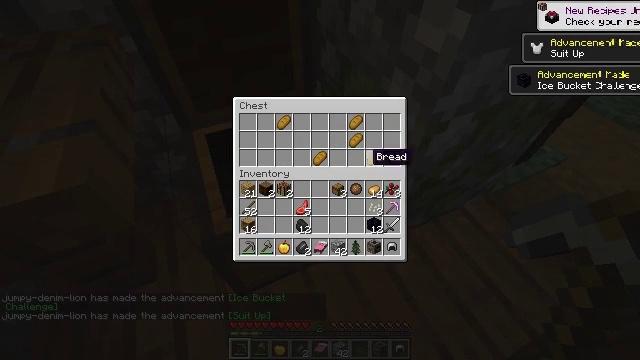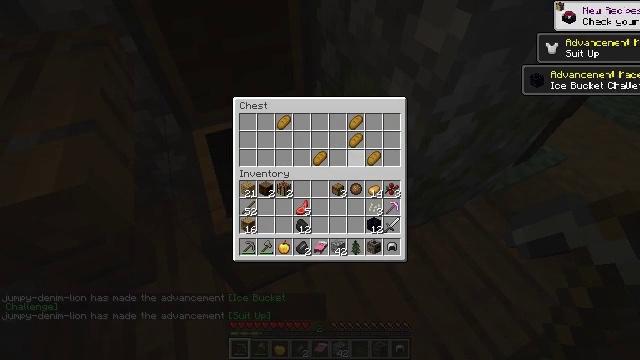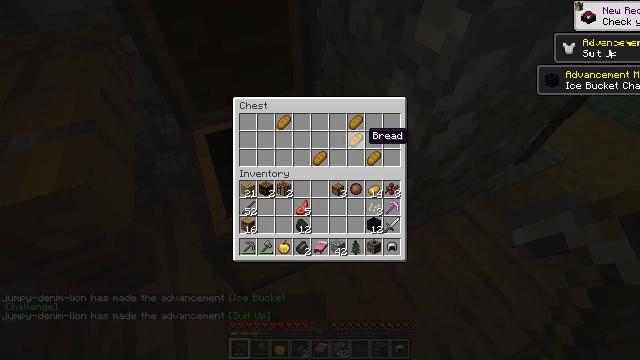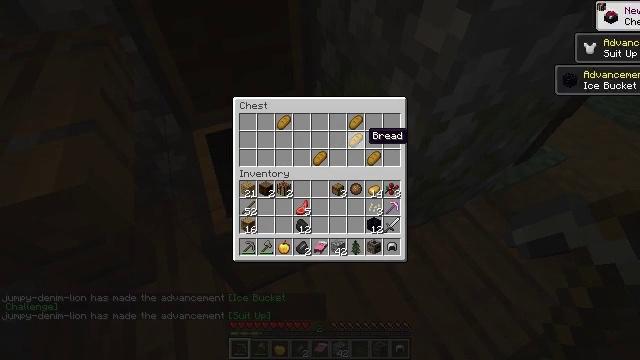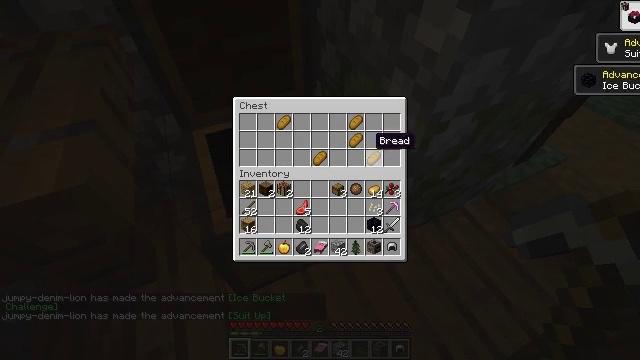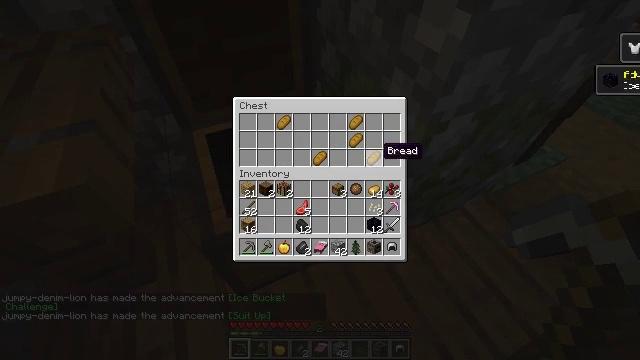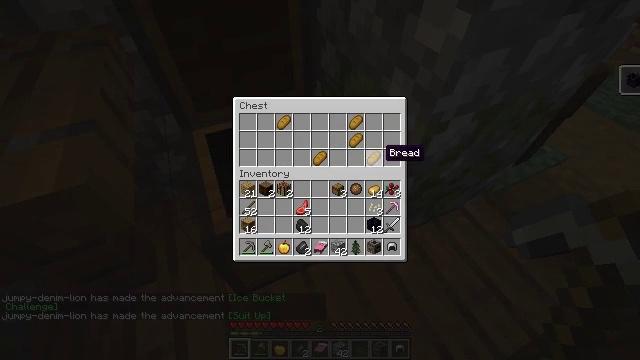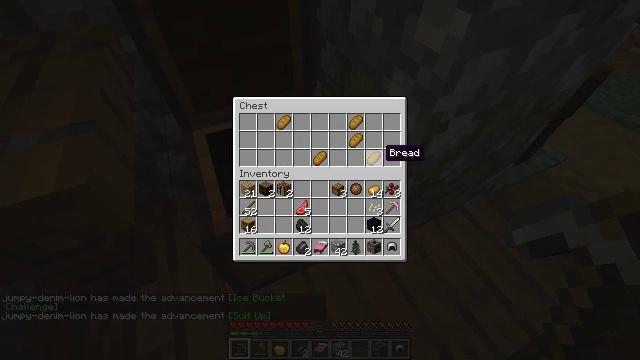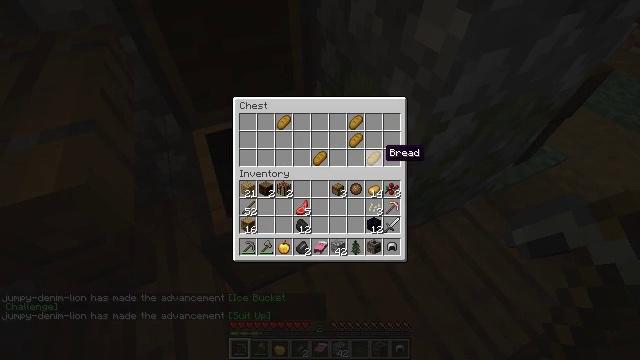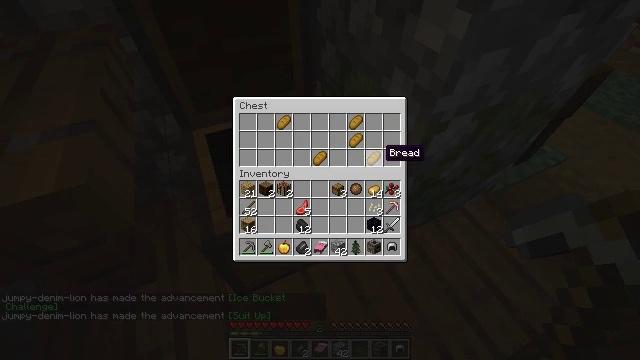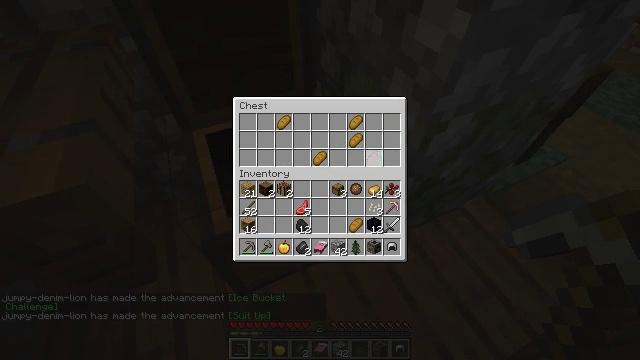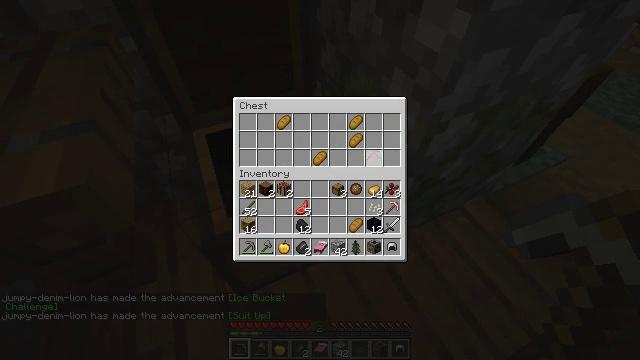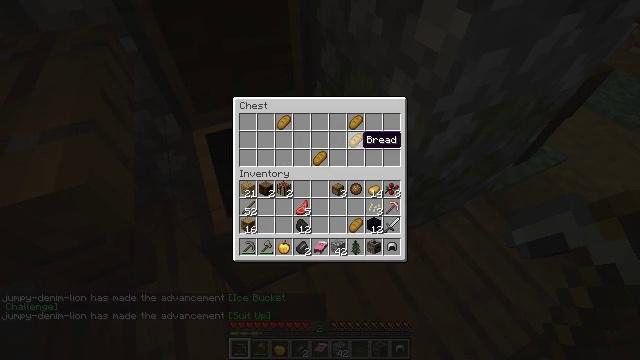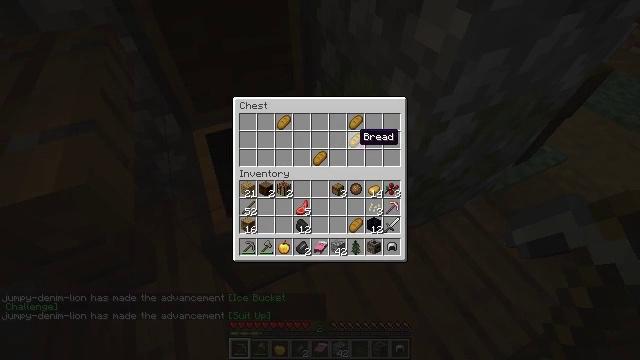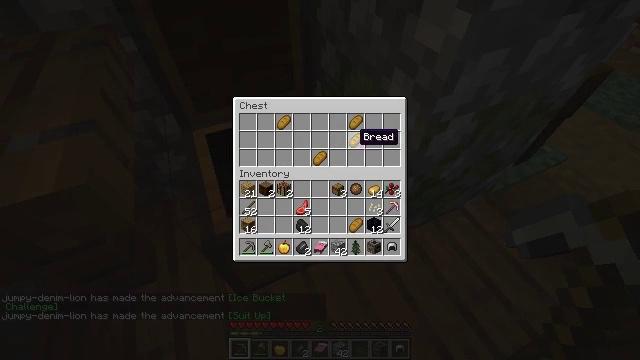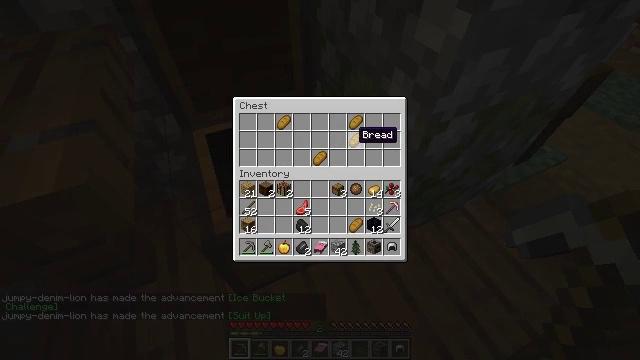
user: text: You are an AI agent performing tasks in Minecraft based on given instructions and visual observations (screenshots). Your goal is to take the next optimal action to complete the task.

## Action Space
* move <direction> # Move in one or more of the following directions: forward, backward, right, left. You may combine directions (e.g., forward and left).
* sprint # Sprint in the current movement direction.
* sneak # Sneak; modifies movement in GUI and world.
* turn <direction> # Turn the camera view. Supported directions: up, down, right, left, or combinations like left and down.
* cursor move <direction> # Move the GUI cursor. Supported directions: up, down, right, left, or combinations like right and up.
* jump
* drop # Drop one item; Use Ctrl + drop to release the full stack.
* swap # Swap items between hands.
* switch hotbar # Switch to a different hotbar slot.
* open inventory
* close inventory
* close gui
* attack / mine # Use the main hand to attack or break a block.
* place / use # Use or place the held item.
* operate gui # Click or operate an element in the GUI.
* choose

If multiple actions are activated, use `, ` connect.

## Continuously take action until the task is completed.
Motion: motion action
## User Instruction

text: Reclaim the chest into your inventory.
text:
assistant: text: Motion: cursor move up
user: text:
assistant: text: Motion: no_op
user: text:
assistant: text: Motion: no_op
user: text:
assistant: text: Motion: no_op
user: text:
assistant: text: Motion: cursor move right and down
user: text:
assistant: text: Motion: no_op
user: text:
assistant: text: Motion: no_op
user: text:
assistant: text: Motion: sneak
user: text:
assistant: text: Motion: sneak
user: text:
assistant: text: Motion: sneak, operate gui
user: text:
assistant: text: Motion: sneak, operate gui
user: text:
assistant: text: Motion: sneak, cursor move left and up, operate gui
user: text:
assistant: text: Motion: sneak, operate gui
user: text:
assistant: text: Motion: sneak, operate gui
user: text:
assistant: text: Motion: sneak, operate gui
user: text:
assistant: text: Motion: sneak
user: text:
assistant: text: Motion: sneak
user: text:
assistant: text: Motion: sneak
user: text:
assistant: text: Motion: sneak, cursor move up
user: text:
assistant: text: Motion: sneak, operate gui
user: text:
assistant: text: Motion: sneak, operate gui
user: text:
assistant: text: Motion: sneak, operate gui
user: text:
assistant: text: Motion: sneak
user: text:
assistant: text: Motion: sneak, operate gui
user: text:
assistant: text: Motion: sneak, operate gui
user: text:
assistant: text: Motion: sneak, cursor move down
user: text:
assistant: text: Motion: sneak, cursor move down, operate gui
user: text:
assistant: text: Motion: sneak, operate gui
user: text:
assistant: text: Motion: sneak, operate gui
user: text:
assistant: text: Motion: sneak